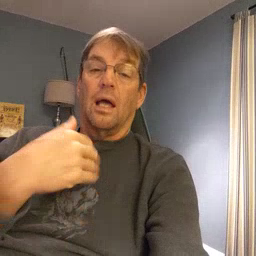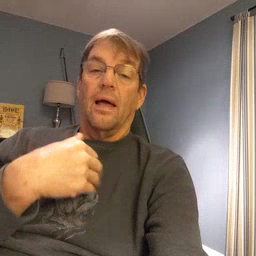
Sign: have